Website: home-depot
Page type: account-dashboard
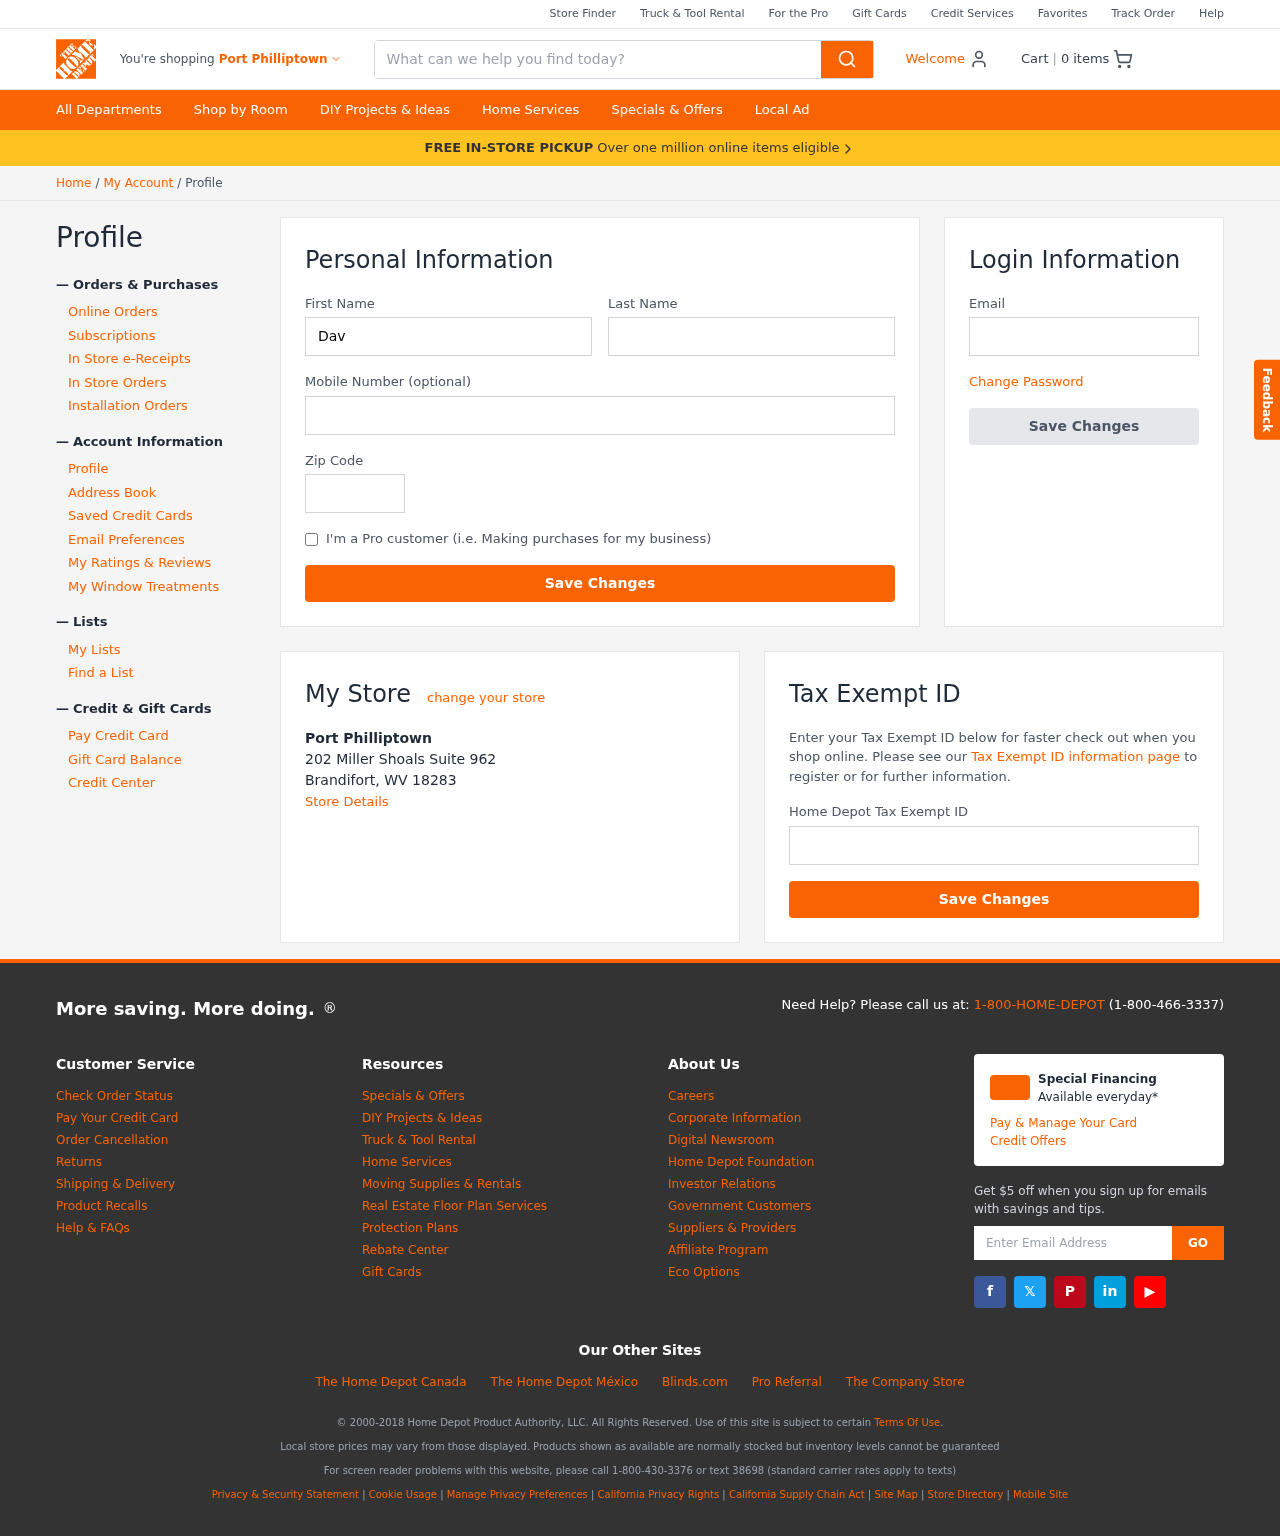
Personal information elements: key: PII_CITY
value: Port Philliptown
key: PII_EMAIL
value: davidfarmer@hotmail.com
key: PII_FIRSTNAME
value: David
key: PII_LASTNAME
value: Farmer
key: PII_LOCATION1_CITY_STATE_ZIP
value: Brandifort, WV 18283
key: PII_LOCATION1_NAME
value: Port Philliptown
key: PII_LOCATION1_STREET
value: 202 Miller Shoals Suite 962
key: PII_PHONE
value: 5875732542
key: PII_POSTCODE
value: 16845
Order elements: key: ORDER_NUM_ITEMS
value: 0
Search elements: key: HEADER_SEARCH
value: What can we help you find today?